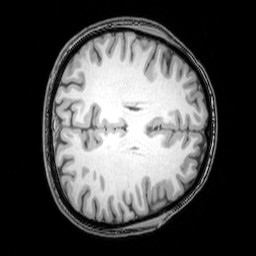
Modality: T1w
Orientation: axial
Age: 23
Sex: female
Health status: healthy
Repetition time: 0.081 s
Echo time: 0.037 s